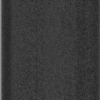
Label: dusty